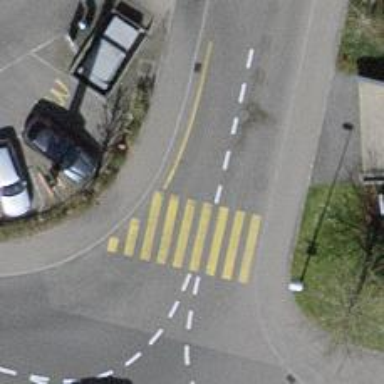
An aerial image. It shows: Uncontrolled zebra crossing on the road.